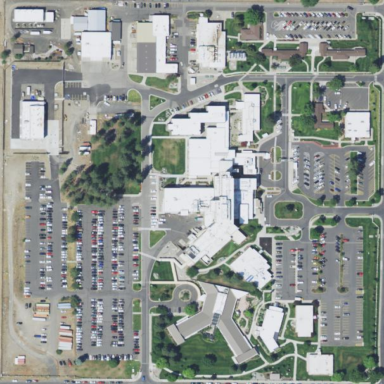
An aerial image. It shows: Healthcare facility identified as hospital.